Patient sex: F
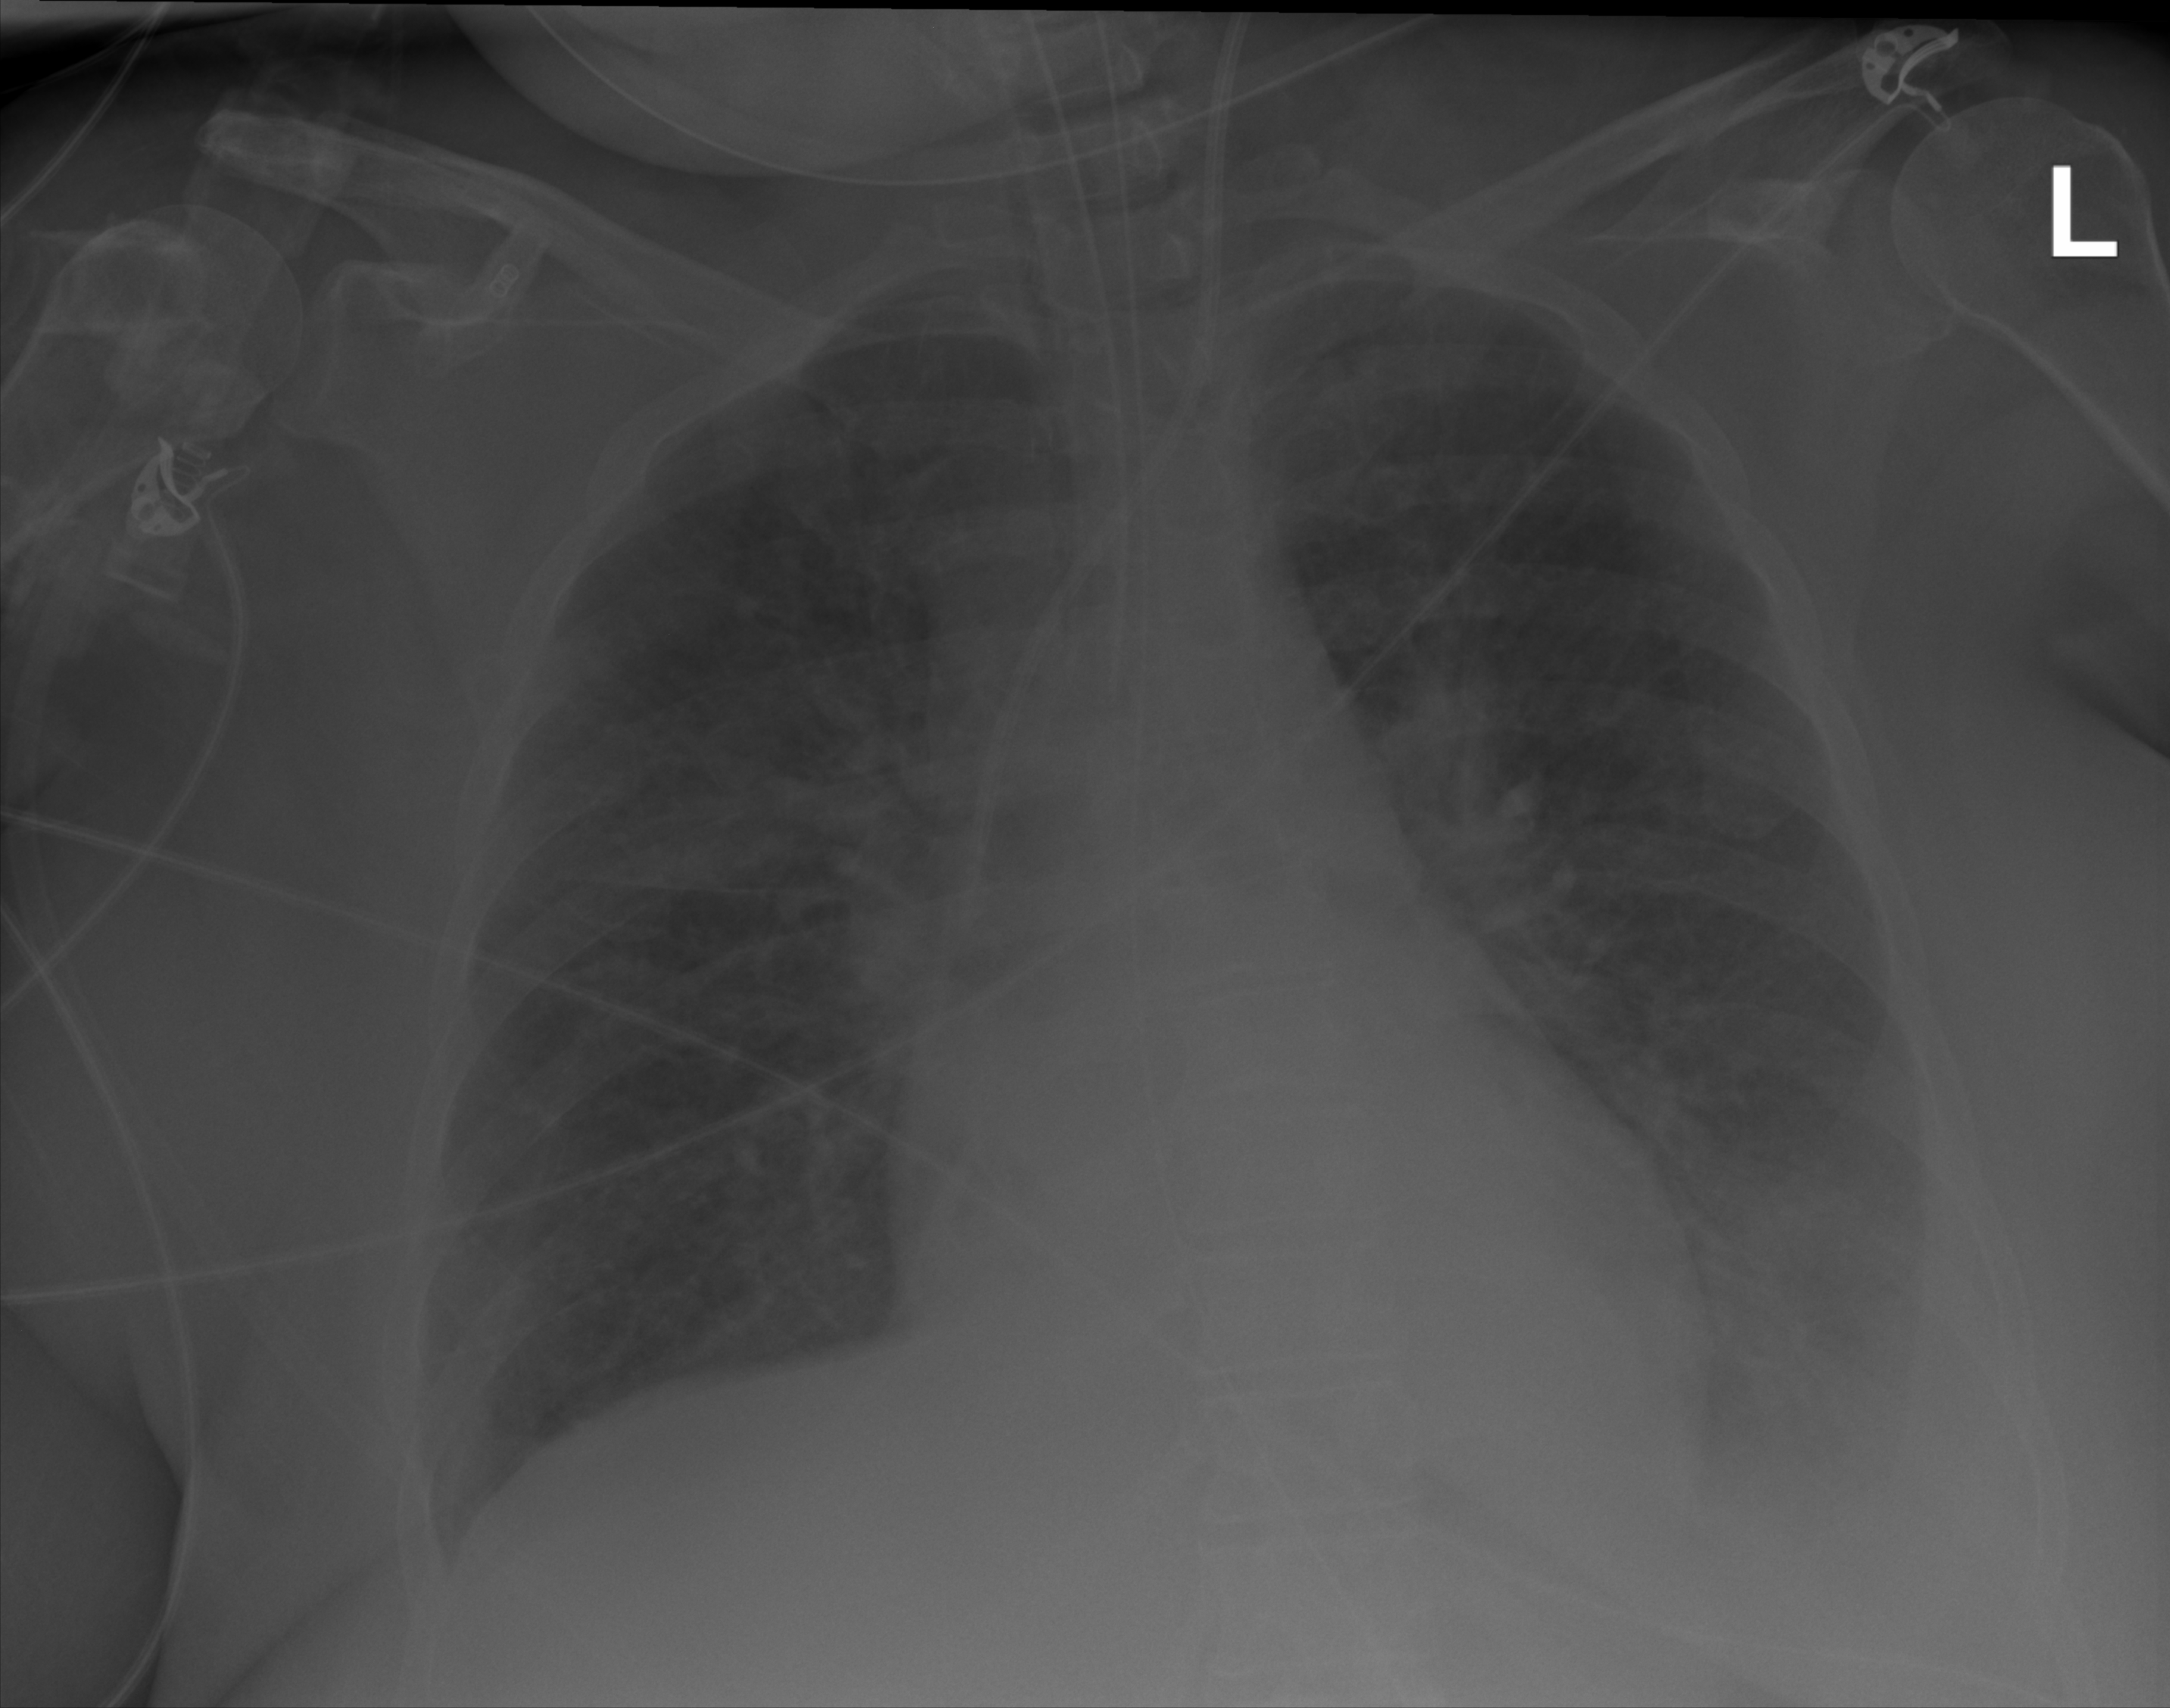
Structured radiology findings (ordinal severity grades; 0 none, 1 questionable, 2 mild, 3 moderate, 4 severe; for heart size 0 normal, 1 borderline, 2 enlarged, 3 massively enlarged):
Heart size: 1
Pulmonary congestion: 2
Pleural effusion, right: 1
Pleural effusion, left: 2
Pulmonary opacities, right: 2
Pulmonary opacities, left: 2
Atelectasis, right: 2
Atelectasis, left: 2